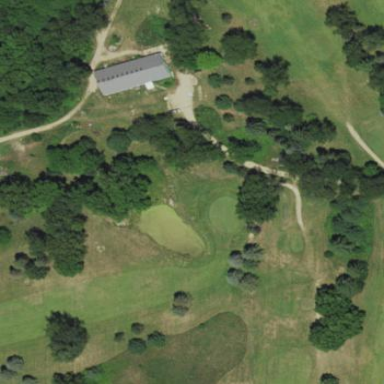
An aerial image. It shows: Scenic golf fairway.